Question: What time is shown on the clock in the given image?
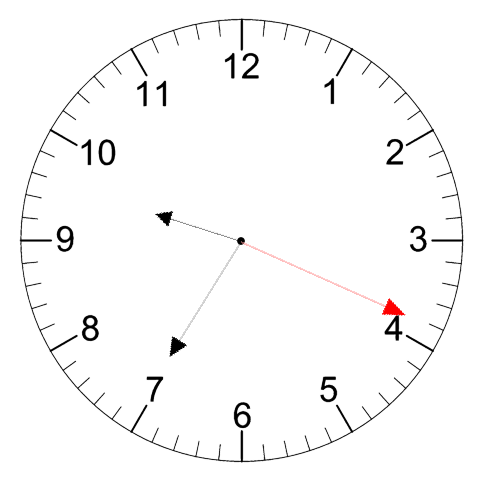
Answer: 09:35:19